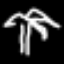
Label: palm tree